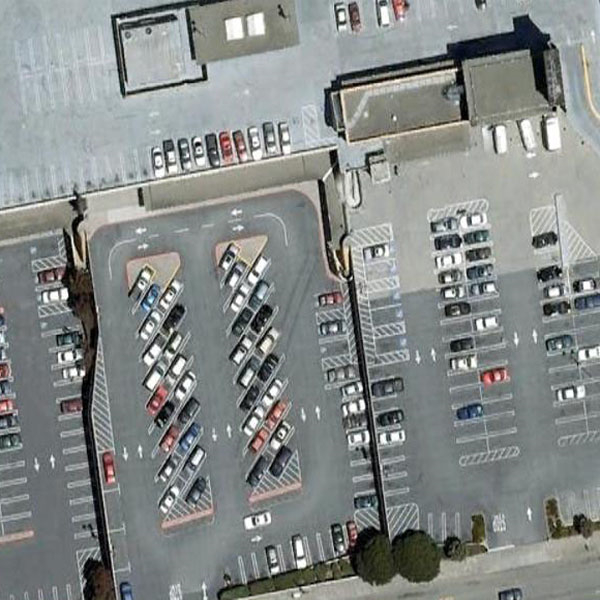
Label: Parking